【题型】解答题　【知识点】平面几何　【难度】hard
已知：如图，在 \(\text{Rt}\triangle ABC\) 中，\(\angle ACB = 90^\circ\)，点 \(D\)、\(E\)、\(F\) 分别在边 \(BC\)、\(AC\)、\(AB\) 上，且满足 \(EF \parallel BC\)，\(\frac{CD}{CB} = \frac{DE}{AB}\)。

\vspace{0.5em}
(1) 求证：四边形 \(BDEF\) 是平行四边形；

\vspace{0.5em}
(2) 点 \(P\) 在线段 \(BF\) 上（不与端点重合），且圆 \(P\) 经过 \(B\)、\(D\) 两点。

\quad \textcircled{1} 请用尺规作图的方法，确定圆心 \(P\) 的位置（不写作法，保留作图痕迹）；

\quad \textcircled{2} 如果设 \(\frac{CE}{AC} = x\)，\(\triangle BDP\) 的面积与四边形 \(DEFP\) 的面积之比为 \(y\)，求 \(y\) 关于 \(x\) 的函数解析式及其定义域；

\vspace{0.5em}
(3) 如果 \(\angle B = 45^\circ\)，点 \(Q\) 在线段 \(CD\) 上，当 \(\triangle EPQ\) 是以 \(EQ\) 为腰的等腰三角形时，求 \(\angle PQE\) 的度数。
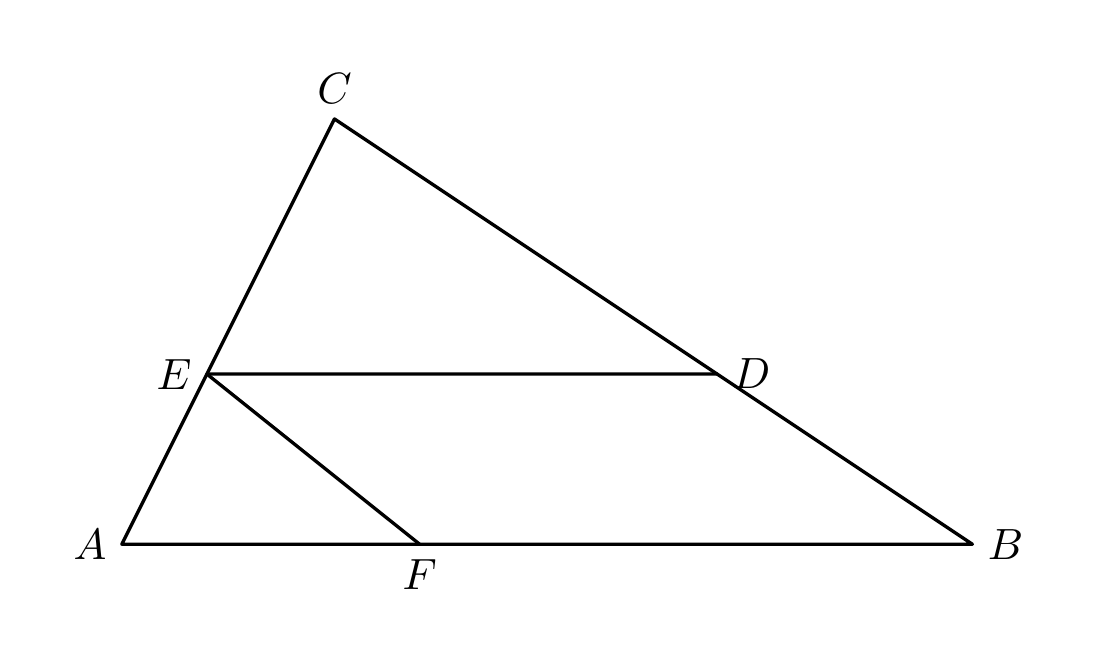
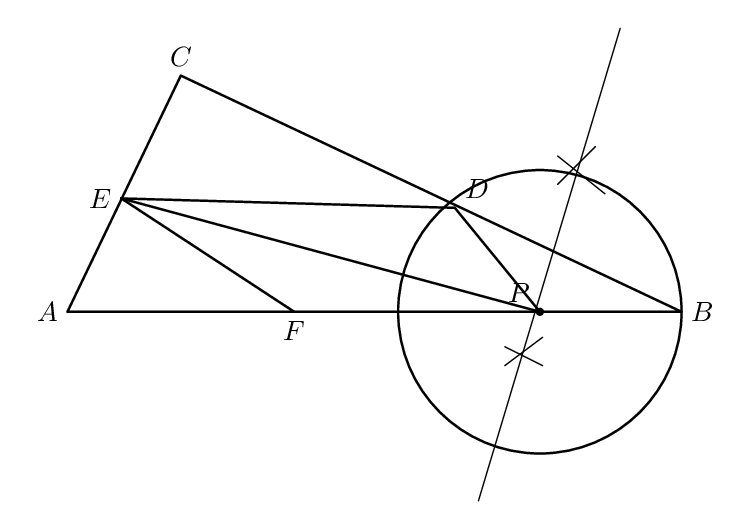
【解答】
\textbf{【详解】}

（1）解：设 \(\frac{CD}{CB} = \frac{DE}{AB} = k\)，

则 \(CB = \frac{1}{k}CD\)，\(AB = \frac{1}{k}DE\)。

\(\because \angle ACB = 90^\circ\)，

\(\therefore CE^2 = DE^2 - CD^2\)，

\(AC^2 = AB^2 - BC^2 = \left(\frac{1}{k}DE\right)^2 - \left(\frac{1}{k}CD\right)^2 = \frac{1}{k^2}(DE^2 - CD^2) = \frac{1}{k^2}CE^2\)，

\(\therefore \frac{AC^2}{CE^2} = \frac{1}{k^2}\)，

\(\therefore \frac{CE}{AC} = k\)，

\(\therefore \frac{CD}{CB} = \frac{DE}{AB} = \frac{CE}{CA}\)，

\(\therefore \triangle CDE \backsim \triangle CBA\)，

\(\therefore \angle CDE = \angle CBA\)，

\(\therefore DE \parallel AB\)，

\(\because EF \parallel BC\)，

\(\therefore\) 四边形 \(BDEF\) 是平行四边形。

\vspace{0.5em}
（2）解：\(\textcircled{1}\) 如图，点 \(P\) 为所求；

\(\textcircled{2}\) \(\because \triangle CDE \backsim \triangle CBA\)，\(\frac{CE}{AC} = x\)，

\(\therefore \frac{S_{\triangle CDE}}{S_{\triangle CBA}} = \left(\frac{CE}{AC}\right)^2 = x^2\)，

\(\therefore S_{\triangle CDE} = x^2 S_{\triangle ABC}\)。

\(\because \frac{CE}{AC} = x\)，

\(\therefore \frac{AE}{AC} = \frac{AC - CE}{AC} = 1 - \frac{CE}{AC} = 1 - x\)，

\(\because EF \parallel BC\)，

\(\therefore \triangle AEF \backsim \triangle ACB\)，

\(\therefore \frac{S_{\triangle AEF}}{S_{\triangle ABC}} = \left(\frac{AE}{AC}\right)^2 = (1 - x)^2\)，

\(\therefore S_{\triangle AEF} = (1 - x)^2 S_{\triangle ABC}\)，

\(\therefore S_{\text{四边形}BDEF} = S_{\triangle ABC} - S_{\triangle CDE} - S_{\triangle AEF} = S_{\triangle ABC} - x^2 S_{\triangle ABC} - (1 - x)^2 S_{\triangle ABC} = (2x - 2x^2)S_{\triangle ABC}\)。

\(\because \triangle CDE \backsim \triangle CBA\)，\(\frac{CE}{AC} = x\)，

\(\therefore \frac{CD}{BC} = \frac{CE}{AC} = x\)，

\(\therefore \frac{BD}{BC} = 1 - x\)。

设 \(BD\) 的垂直平分线交 \(BD\) 于点 \(G\)，

\(\therefore BG = \frac{1}{2}BD\)，

\(\therefore \frac{BG}{BC} = \frac{\frac{1}{2}BD}{BC} = \frac{1}{2}(1 - x) = \frac{1}{2} - \frac{1}{2}x\)，

\(\because PG \perp BC\)，

\(\therefore \angle PGB = 90^\circ\)，

\(\therefore \angle PGB = \angle C\)，

\(\because \angle GBP = \angle CBA\)，

\(\therefore \triangle GBP \backsim \triangle CBA\)，

\(\therefore \frac{S_{\triangle GBP}}{S_{\triangle ABC}} = \left(\frac{BG}{BC}\right) = \left(\frac{1}{2} - \frac{1}{2}x\right)^2\)，

\(\therefore S_{\triangle GBP} = \left(\frac{1}{2} - \frac{1}{2}x\right)^2 S_{\triangle ABC}\)。

\(\because PG\) 是 \(BD\) 的垂直平分线，

\(\therefore S_{\triangle PBD} = 2S_{\triangle GBP} = 2\left(\frac{1}{2} - \frac{1}{2}x\right)^2 S_{\triangle ABC}\)，

\(\therefore S_{\text{四边形}DEFP} = S_{\text{四边形}BDEF} - S_{\triangle PBD} = (2x - 2x^2)S_{\triangle ABC} - 2\left(\frac{1}{2} - \frac{1}{2}x\right)^2 S_{\triangle ABC} = \left(-\frac{5}{2}x^2 + 3x - \frac{1}{2}\right)S_{\triangle ABC}\)，

\(\therefore y = \frac{S_{\triangle BDP}}{S_{\text{四边形}DEFP}} = \frac{2\left(\frac{1}{2} - \frac{1}{2}x\right)^2 S_{\triangle ABC}}{\left(-\frac{5}{2}x^2 + 3x - \frac{1}{2}\right)S_{\triangle ABC}} = \frac{x^2 - 2x + 1}{-5x^2 + 6x - 1} = \frac{x - 1}{1 - 5x}\)，

即 \(y = \frac{x - 1}{1 - 5x}\)。

\(\because EF \parallel BC\)，

\(\therefore \frac{BF}{AB} = \frac{CE}{AC} = x\)，

\(\therefore BF = xAB\)，

\(\because \triangle GBP \backsim \triangle CBA\)，

\(\therefore \frac{BP}{AB} = \frac{BG}{BC} = \frac{1}{2} - \frac{1}{2}x\)，

\(\therefore BP = \left(\frac{1}{2} - \frac{1}{2}x\right)AB\)，

\(\because\) 点 \(P\) 在线段 \(BF\) 上，

\(\therefore BP < BF\)，即 \(\left(\frac{1}{2} - \frac{1}{2}x\right)AB < xAB\)，

\(\therefore x > \frac{1}{3}\)。

又 \(\because CE < AC\)，

\(\therefore \frac{CE}{AC} = x < 1\)，

\(\therefore \frac{1}{3} < x < 1\)。

综上，\(y\) 关于 \(x\) 的函数解析式为 \(y = \frac{x - 1}{1 - 5x}\)，定义域为 \(\frac{1}{3} < x < 1\)。

\vspace{0.5em}
（3）解：当 \(EQ = PQ\) 时，连接 \(PD\)，取 \(EP\) 的中点 \(M\)，连接 \(CM\)，\(QM\)，\(DM\)。

\(\because PB = PD\)，\(\angle B = 45^\circ\)，

\(\therefore \angle BDP = \angle B = 45^\circ\)，

\(\therefore \angle DPB = 180^\circ - \angle B - \angle BDP = 90^\circ\)，

\(\because\) 在 \(\square BDEF\) 中，\(ED \parallel AB\)，

\(\therefore \angle EDP = \angle DPB = 90^\circ\)。

\(\because\) 点 \(M\) 是 \(PE\) 的中点，

\(\therefore EM = DM = \frac{1}{2}PE\)。

\(\because \angle ACB = 90^\circ\)，\(\angle B = 45^\circ\)，

\(\therefore \angle A = 90^\circ - \angle B = 45^\circ\)，

\(\because ED \parallel AB\)，

\(\therefore \angle CED = \angle A = 45^\circ\)，\(\angle CDE = \angle B = 45^\circ\)，

\(\therefore \angle CED = \angle CDE\)，

\(\therefore CE = CD\)，

\(\therefore EM = DM\)，

\(\therefore CM\) 垂直平分 \(DE\)，

\(\therefore \angle ECM = \frac{1}{2}\angle ECD = \frac{1}{2} \times 90^\circ = 45^\circ\)。

\(\because QE = QP\)，点 \(M\) 是 \(EP\) 的中点，

\(\therefore QM \perp EP\)，即 \(\angle QME = 90^\circ\)，

\(\therefore \angle ECQ + \angle EMQ = 180^\circ\)，

\(\therefore\) 点 \(C\)，\(E\)，\(M\)，\(Q\) 四点共圆，

\(\therefore \angle EQM = \angle QCM = 45^\circ\)，

\(\because QE = QP\)，点 \(M\) 是 \(EP\) 的中点，

\(\therefore \angle EQP = 2\angle EQM = 90^\circ\)。

\(\because\) 在 \(\text{Rt}\triangle EDP\) 中，\(EP > ED\)，

在 \(\text{Rt}\triangle CDE\) 中，\(ED > EQ\)，

\(\therefore EP > EQ\)，

\(\therefore\) 以 \(EQ\) 为腰的等腰 \(\triangle EPQ\) 只有 \(QE = QP\)。

综上所述，\(\angle EQP = 90^\circ\)。
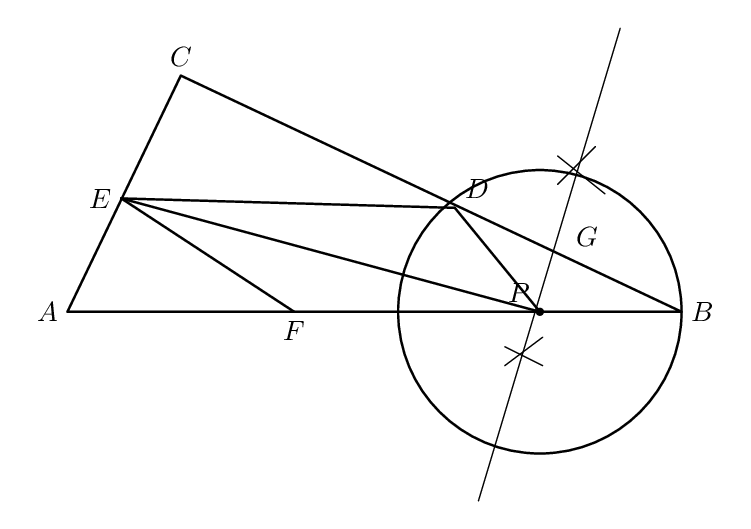
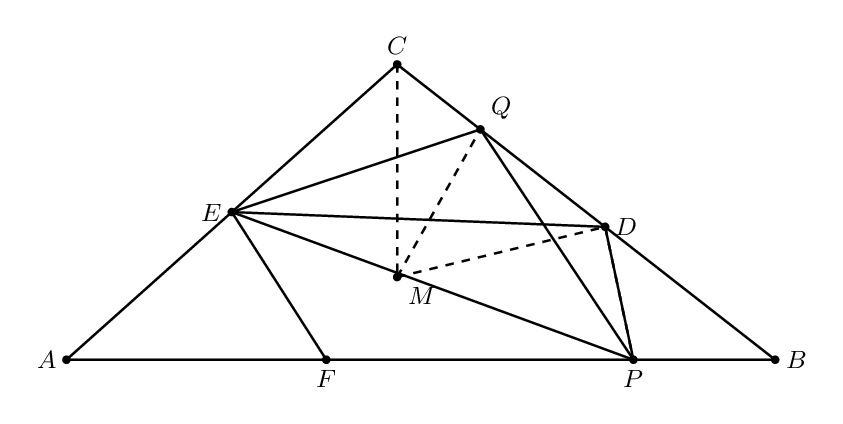